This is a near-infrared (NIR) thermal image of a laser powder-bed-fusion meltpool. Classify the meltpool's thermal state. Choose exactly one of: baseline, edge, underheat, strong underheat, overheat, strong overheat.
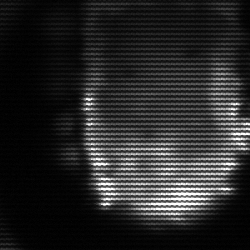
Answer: baseline